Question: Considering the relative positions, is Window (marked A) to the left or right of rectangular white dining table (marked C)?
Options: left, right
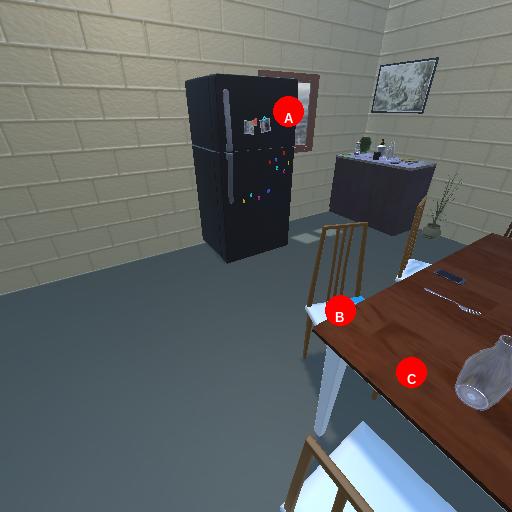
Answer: left